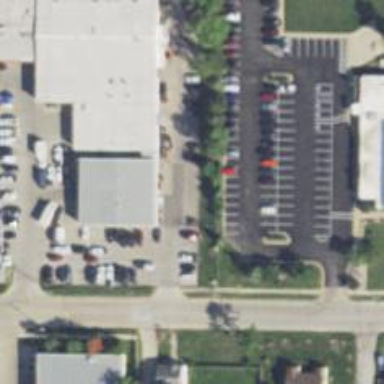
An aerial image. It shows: Building housing car shop.